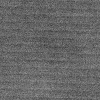
Atmospheric dust classification: dusty